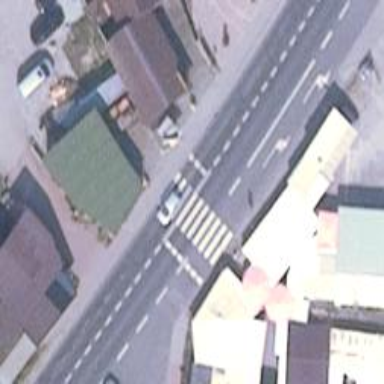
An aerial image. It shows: Footway with asphalt surface and crossing.